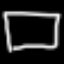
Label: square